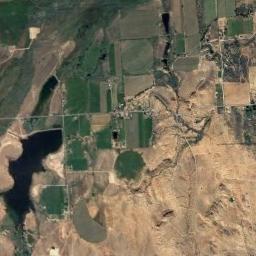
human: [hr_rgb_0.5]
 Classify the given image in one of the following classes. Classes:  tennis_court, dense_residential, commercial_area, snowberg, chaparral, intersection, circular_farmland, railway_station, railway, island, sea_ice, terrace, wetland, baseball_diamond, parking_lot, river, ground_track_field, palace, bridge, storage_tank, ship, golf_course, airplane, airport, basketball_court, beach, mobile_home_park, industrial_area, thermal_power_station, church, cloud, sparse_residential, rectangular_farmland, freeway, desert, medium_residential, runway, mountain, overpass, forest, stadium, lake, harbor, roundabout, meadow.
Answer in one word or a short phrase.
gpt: circular_farmland